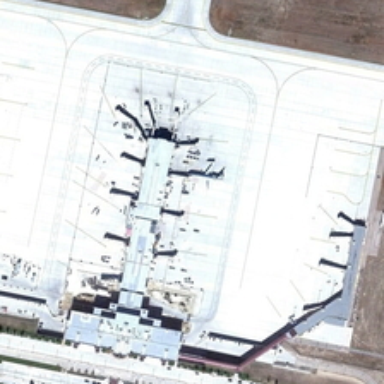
A large number of tall trees were planted around the airport .